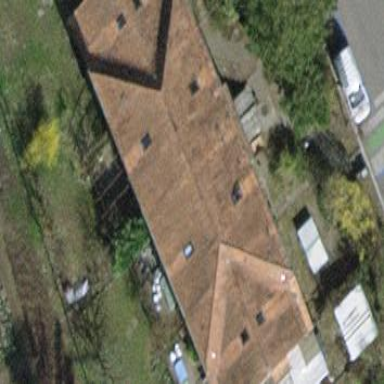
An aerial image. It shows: Gabled roof house.